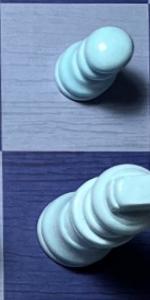
Label: King_White